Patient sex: F
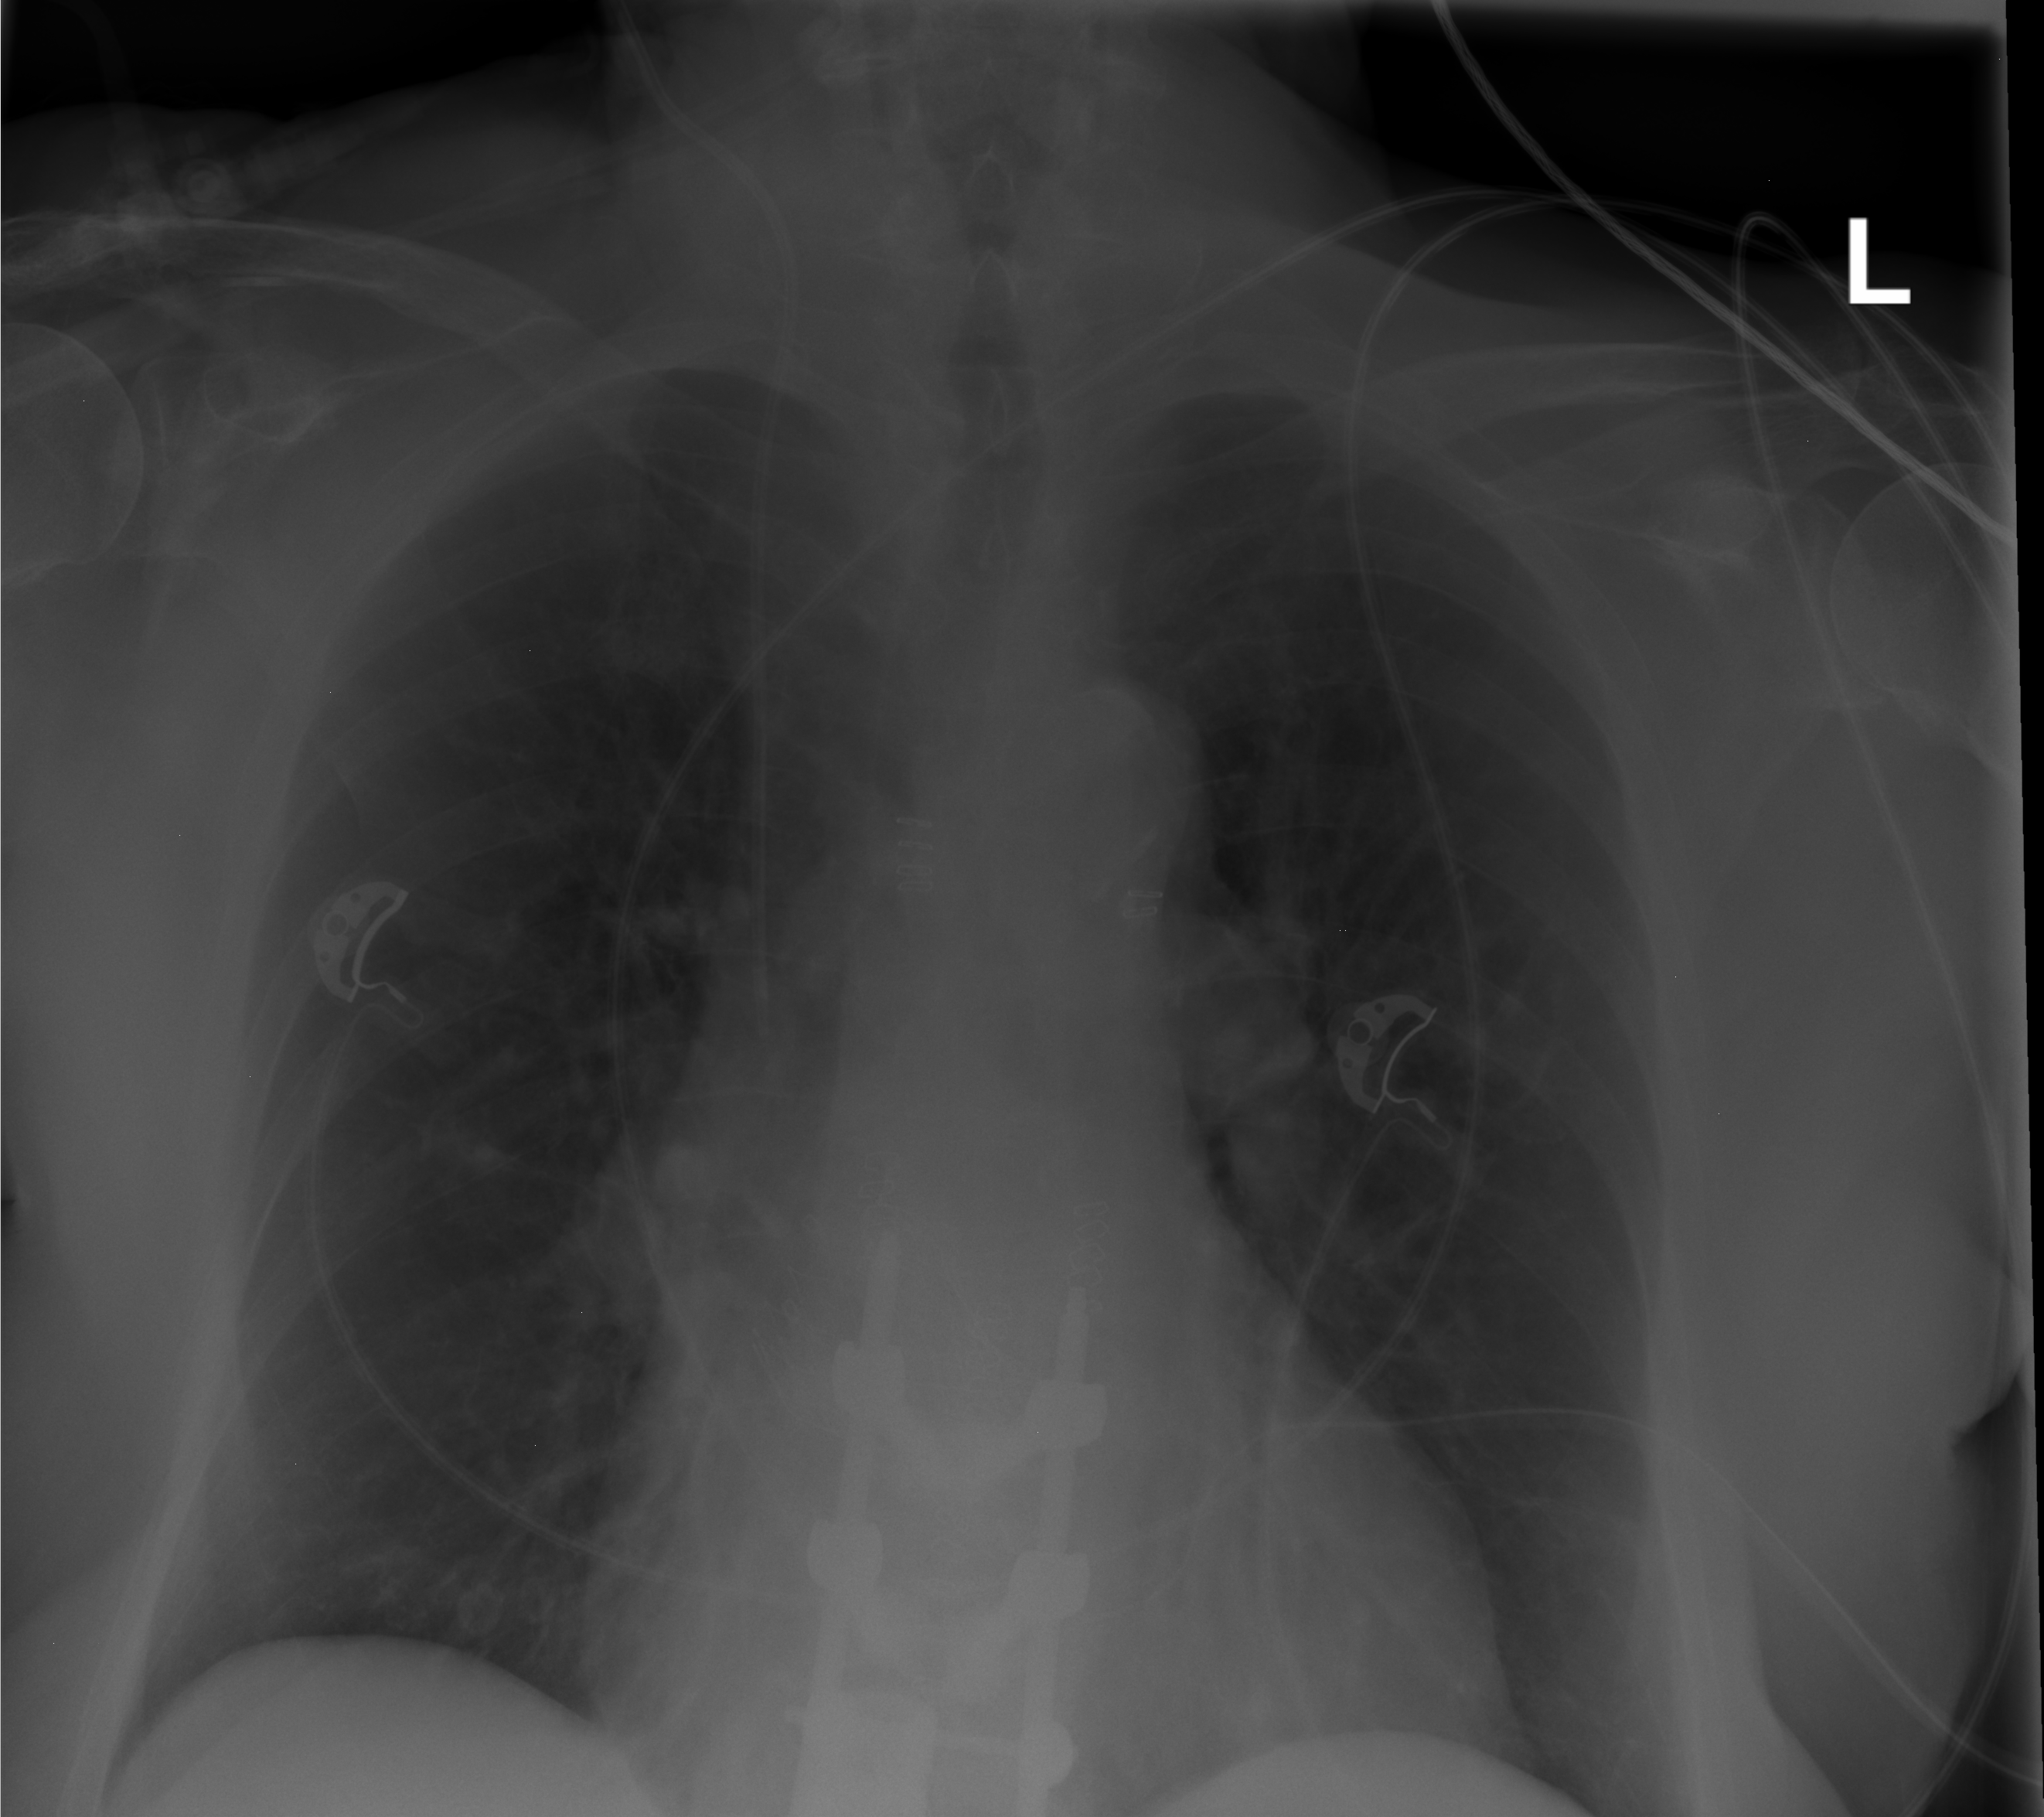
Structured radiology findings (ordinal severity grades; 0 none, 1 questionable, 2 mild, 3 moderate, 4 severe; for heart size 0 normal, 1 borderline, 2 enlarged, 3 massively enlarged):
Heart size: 2
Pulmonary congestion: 1
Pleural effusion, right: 0
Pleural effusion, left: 0
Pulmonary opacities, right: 0
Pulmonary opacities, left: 0
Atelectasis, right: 0
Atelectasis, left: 0